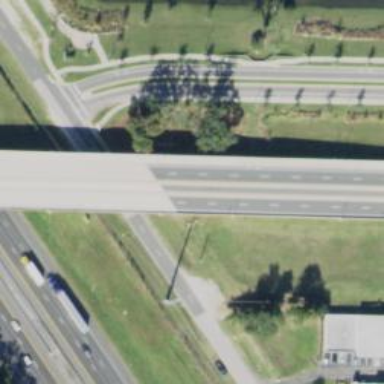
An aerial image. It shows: Bridge over busway.